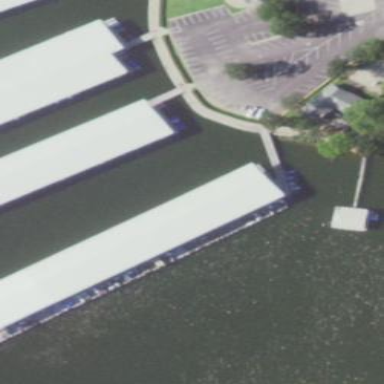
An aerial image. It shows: Building dedicated for boat storage.